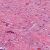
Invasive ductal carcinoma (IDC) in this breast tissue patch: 0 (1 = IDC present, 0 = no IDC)